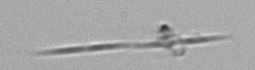
Label: Pseudo-nitzschia